Question: '''
$('#selectall1').click(function(event) {
if (this.checked) {
$('.first').each(function() {
this.checked = true;
});
$('.second').each(function() {
this.checked = false;
});
$('.third').each(function() {
this.checked = false;
});
} else {
$('.first').each(function() {
this.checked = false;
});
}
});
$('#selectall2').click(function(event) {
if (this.checked) {
$('.second').each(function() {
this.checked = true;
});
$('.first').each(function() {
this.checked = false;
});
$('.third').each(function() {
this.checked = false;
});
} else {
$('.second').each(function() {
this.checked = false;
});
}
});
$('#selectall3').click(function(event) {
if (this.checked) {
$('.third').each(function() {
this.checked = true;
});
$('.first').each(function() {
this.checked = false;
});
$('.second').each(function() {
this.checked = false;
});
} else {
$('.third').each(function() {
this.checked = false;
});
}
});
$(':checkbox').on('change', function() {
var th = $(this),
name = th.prop('name');
if (th.is(':checked')) {
$(':checkbox[name="' + name + '"]').not($(this)).prop('checked', false);
}
});
$("input:checkbox[class='first']").click(function() {
$(this).parent().toggleClass("highlight1");
});
$("input:checkbox[class='second']").click(function() {
$(this).parent().toggleClass("highlight2");
});
$("input:checkbox[class='third']").click(function() {
$(this).parent().toggleClass("highlight3");
});
'''
'''
div.highlight1 {
background-color: #9FF781;
}
div.highlight2 {
background-color: #F78181;
}
div.highlight3 {
background-color: #8181F7;
}
div.highlight {
background-color: #EEEEEE;
}
'''
'''
<script src="https://ajax.googleapis.com/ajax/libs/jquery/1.8.3/jquery.min.js"></script>
<table border="1">
<tr>
<th>
<INPUT type="checkbox" id="selectall1" />
</th>
<th>
<INPUT type="checkbox" id="selectall2" />
</th>
<th>
<INPUT type="checkbox" id="selectall3" />
</th>
</tr>
<tr>
<td>
<div>
<input type="checkbox" class="first" name="1" />
</div>
</td>
<td>
<div>
<input type="checkbox" class="second" name="1" />
</div>
</td>
<td>
<div>
<input type="checkbox" class="third" name="1" />
</div>
</td>
</tr>
<tr>
<td>
<div>
<input type="checkbox" class="first" name="2" />
</div>
</td>
<td>
<div>
<input type="checkbox" class="second" name="2" />
</div>
</td>
<td>
<div>
<input type="checkbox" class="third" name="2" />
</div>
</td>
</tr>
<tr>
<td>
<div>
<input type="checkbox" class="first" name="3" />
</div>
</td>
<td>
<div>
<input type="checkbox" class="second" name="3" />
</div>
</td>
<td>
<div>
<input type="checkbox" class="third" name="3" />
</div>
</td>
</tr>
</table>
'''
I want to change td background color when corresponding check box is checked. User must select among three. User must be able to select at once when he wants and . I've some stuff but not completely done. I'm struct at some place and some redundancy is there.
<URL>

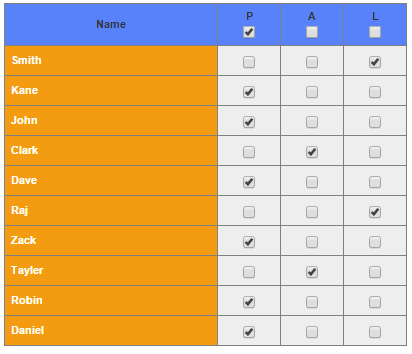
Answer: How's this:
'''
var selectall = $('.selectall');
selectall.click(function (event) {
$('.' + $(this).data('class')).each(function () {
this.checked = true;
highlight(this, $(this).closest('td'));
});
});
$('input[type=radio]').not(selectall).on('click', function() {
highlight(this, $(this).closest('td'));
});
function highlight(radio, radioCell) {
if (radio.checked) {
radioCell.closest('tr').children('td.highlight').removeClass('highlight');
radioCell.addClass('highlight');
}
}
'''
'''
td:nth-child(3n + 1).highlight {
background-color: #9FF781;
}
td:nth-child(3n + 2).highlight {
background-color: #F78181;
}
td:nth-child(3n + 3).highlight {
background-color: #8181F7;
}
div.highlight {
background-color: #EEEEEE;
}
'''
'''
<script src="https://ajax.googleapis.com/ajax/libs/jquery/2.1.1/jquery.min.js"></script>
<table border="1">
<tr>
<th>
<INPUT type="radio" name="selectall" id="selectall1" class="selectall" data-class="first" />
</th>
<th>
<INPUT name="selectall" type="radio" id="selectall2" class="selectall" data-class="second" />
</th>
<th>
<INPUT name="selectall" type="radio" id="selectall3" class="selectall" data-class="third" />
</th>
</tr>
<tr>
<td>
<div>
<input type="radio" class="first" name="1" />
</div>
</td>
<td>
<div>
<input type="radio" class="second" name="1" />
</div>
</td>
<td>
<div>
<input type="radio" class="third" name="1" />
</div>
</td>
</tr>
<tr>
<td>
<div>
<input type="radio" class="first" name="2" />
</div>
</td>
<td>
<div>
<input type="radio" class="second" name="2" />
</div>
</td>
<td>
<div>
<input type="radio" class="third" name="2" />
</div>
</td>
</tr>
<tr>
<td>
<div>
<input type="radio" class="first" name="3" />
</div>
</td>
<td>
<div>
<input type="radio" class="second" name="3" />
</div>
</td>
<td>
<div>
<input type="radio" class="third" name="3" />
</div>
</td>
</tr>
</table>
'''